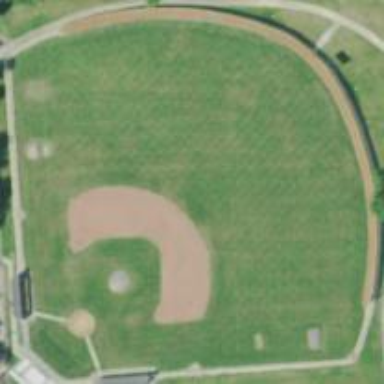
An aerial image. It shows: Baseball pitch for leisure land activities.